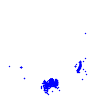
Particle: electron